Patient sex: F
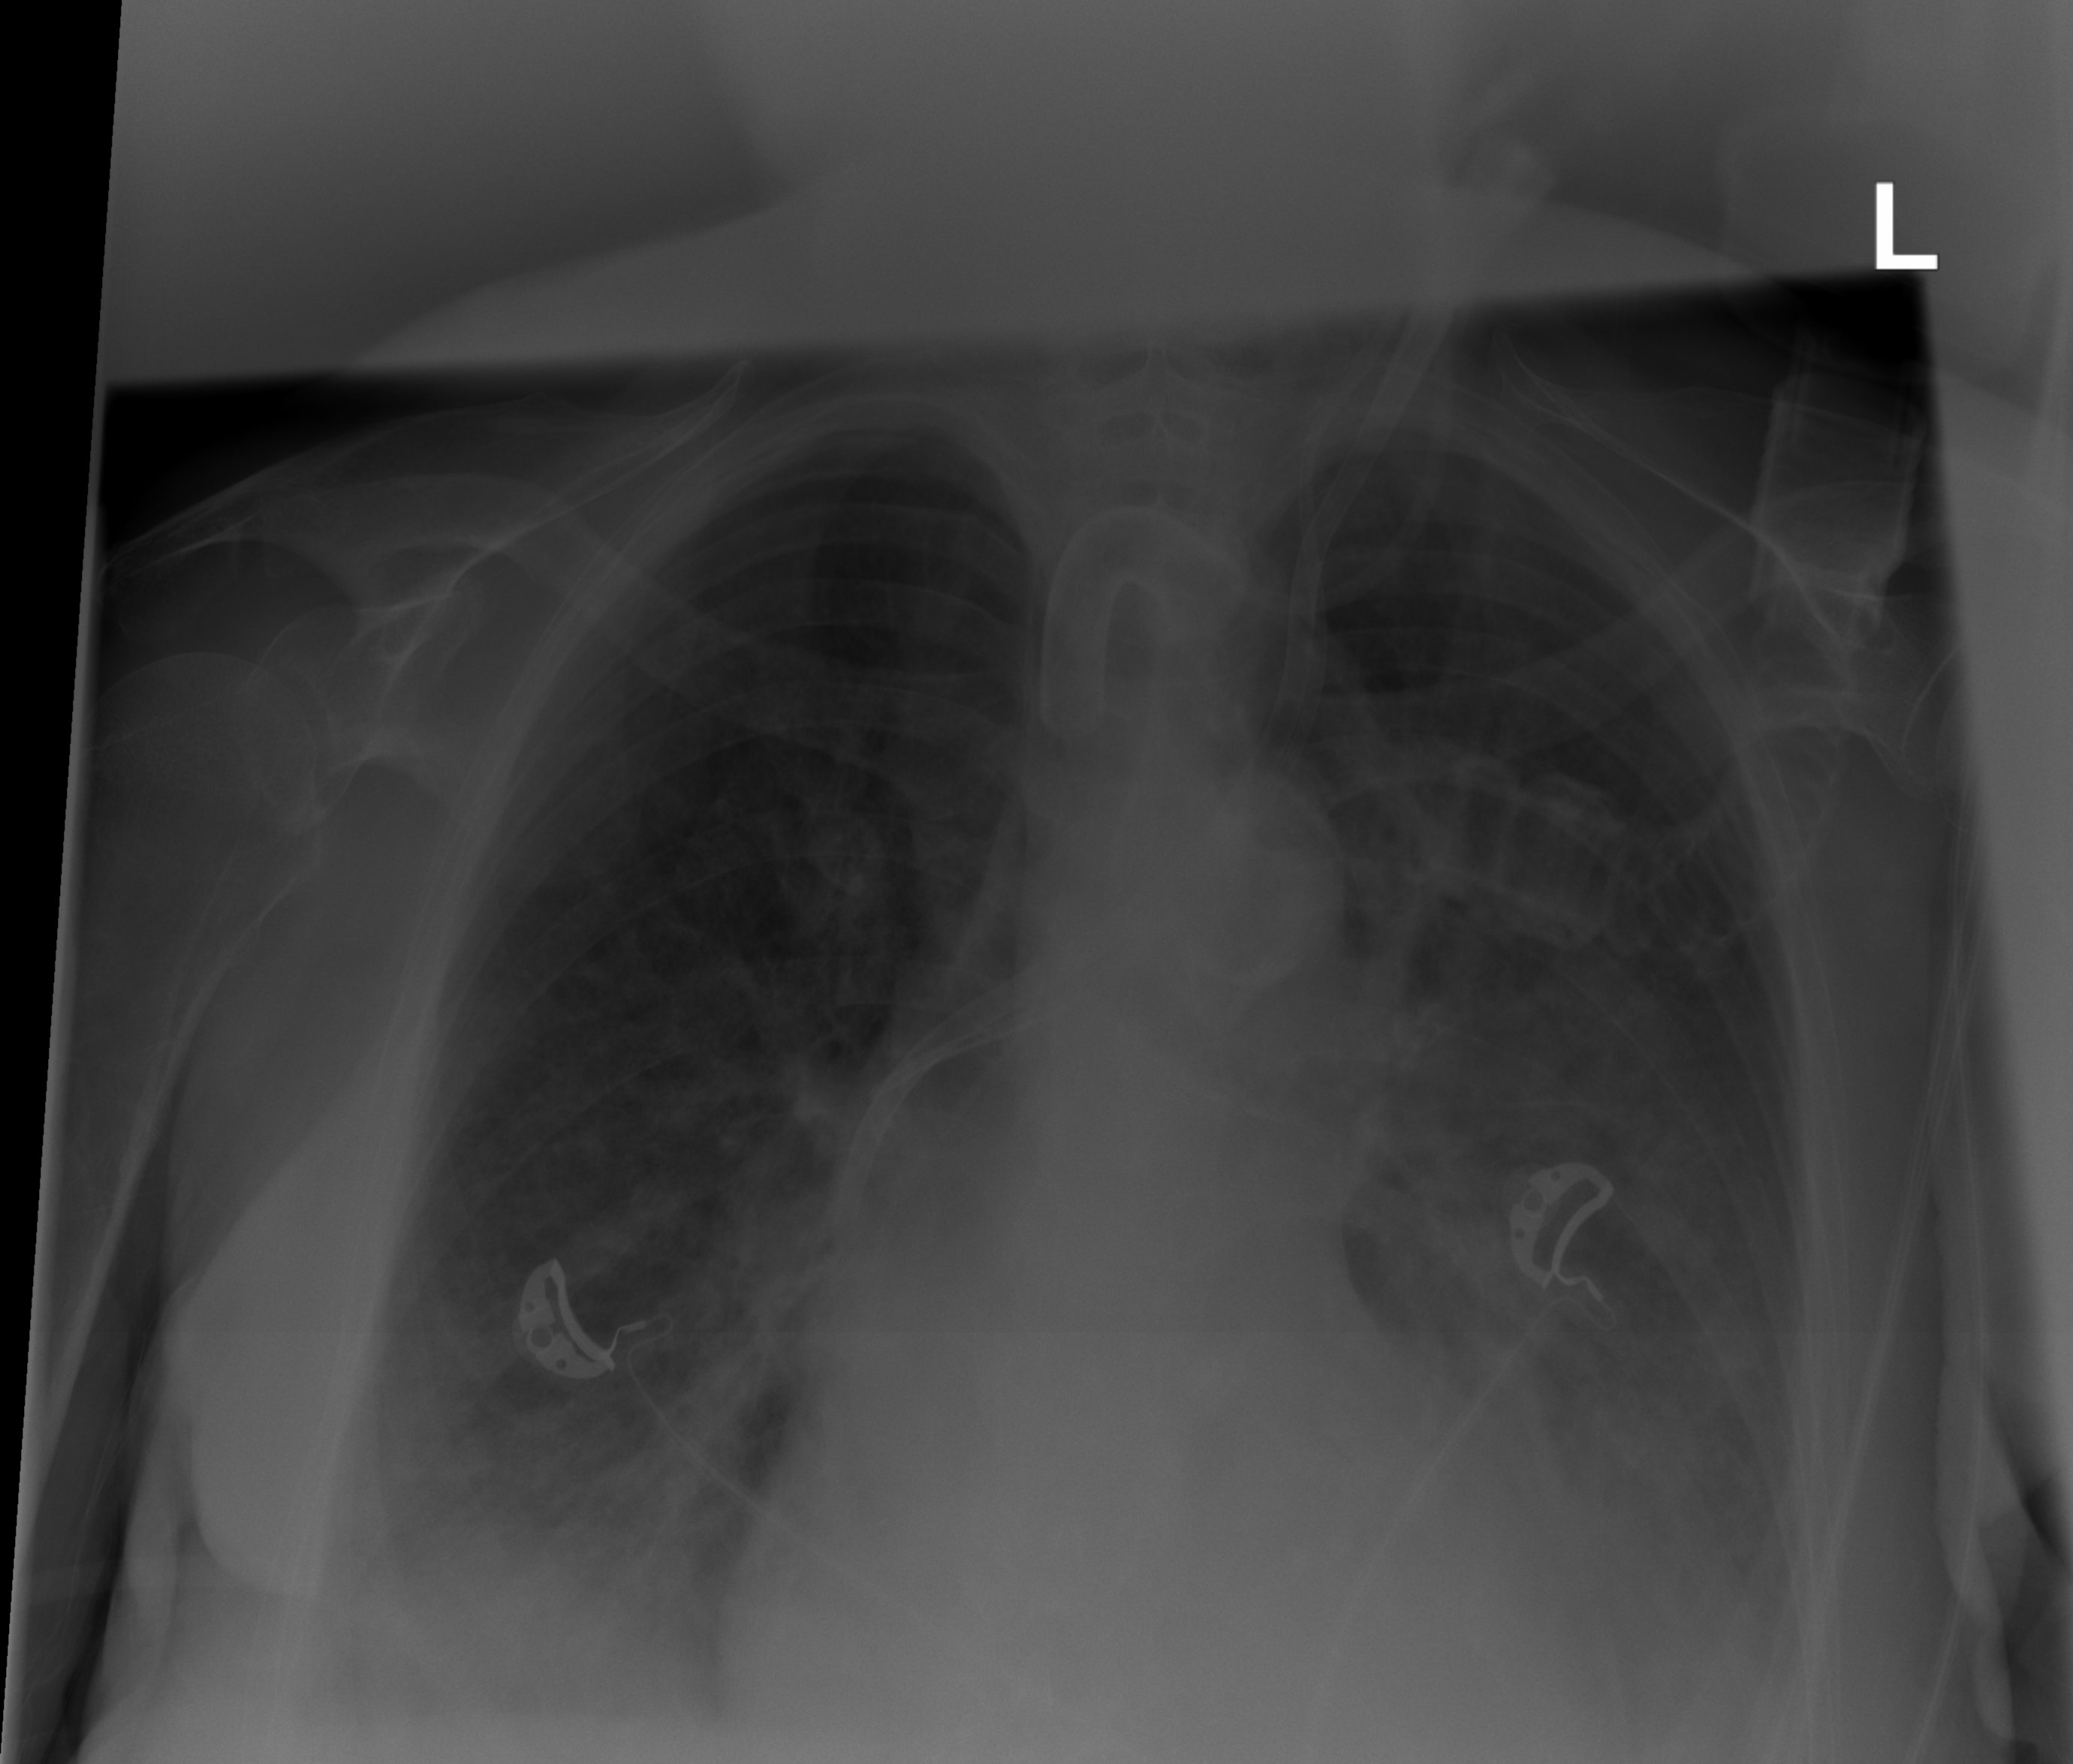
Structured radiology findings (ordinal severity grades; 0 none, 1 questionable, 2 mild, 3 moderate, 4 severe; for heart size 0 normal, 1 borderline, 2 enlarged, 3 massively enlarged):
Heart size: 1
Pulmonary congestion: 0
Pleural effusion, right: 2
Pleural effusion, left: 2
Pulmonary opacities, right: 2
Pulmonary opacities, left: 2
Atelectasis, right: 2
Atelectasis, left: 2